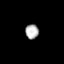
Tissue: prostate
Cell type: T cells
Senescence score: 0.8037
Nuclear area (px): 190
Mean DAPI intensity: 178.289